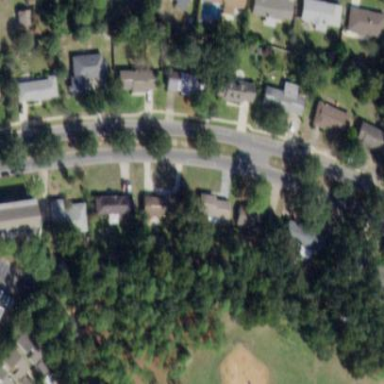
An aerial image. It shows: Residential area composed of single-family homes.